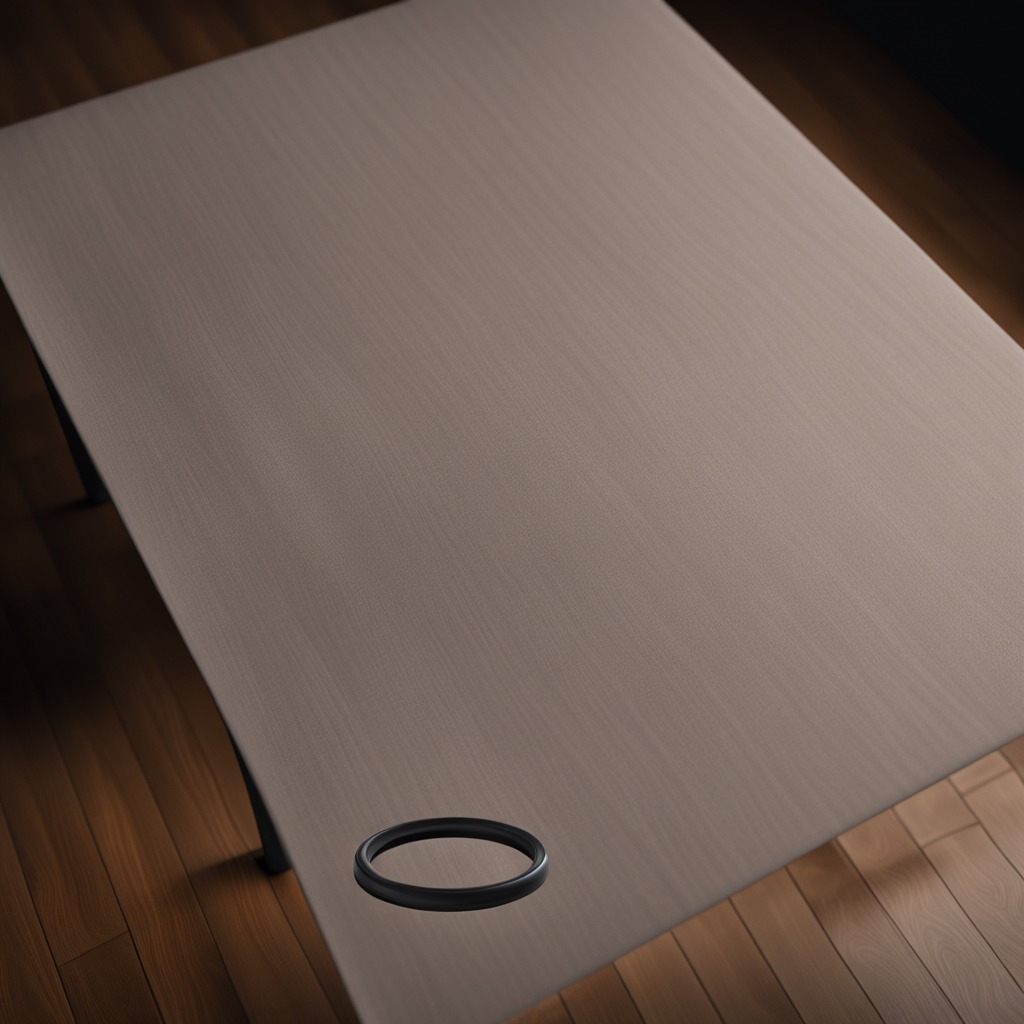
A rubber O-ring lying on the wooden table.